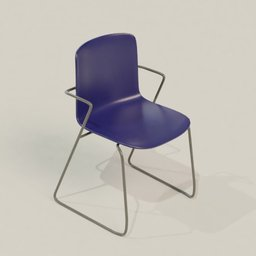
Label: furniture